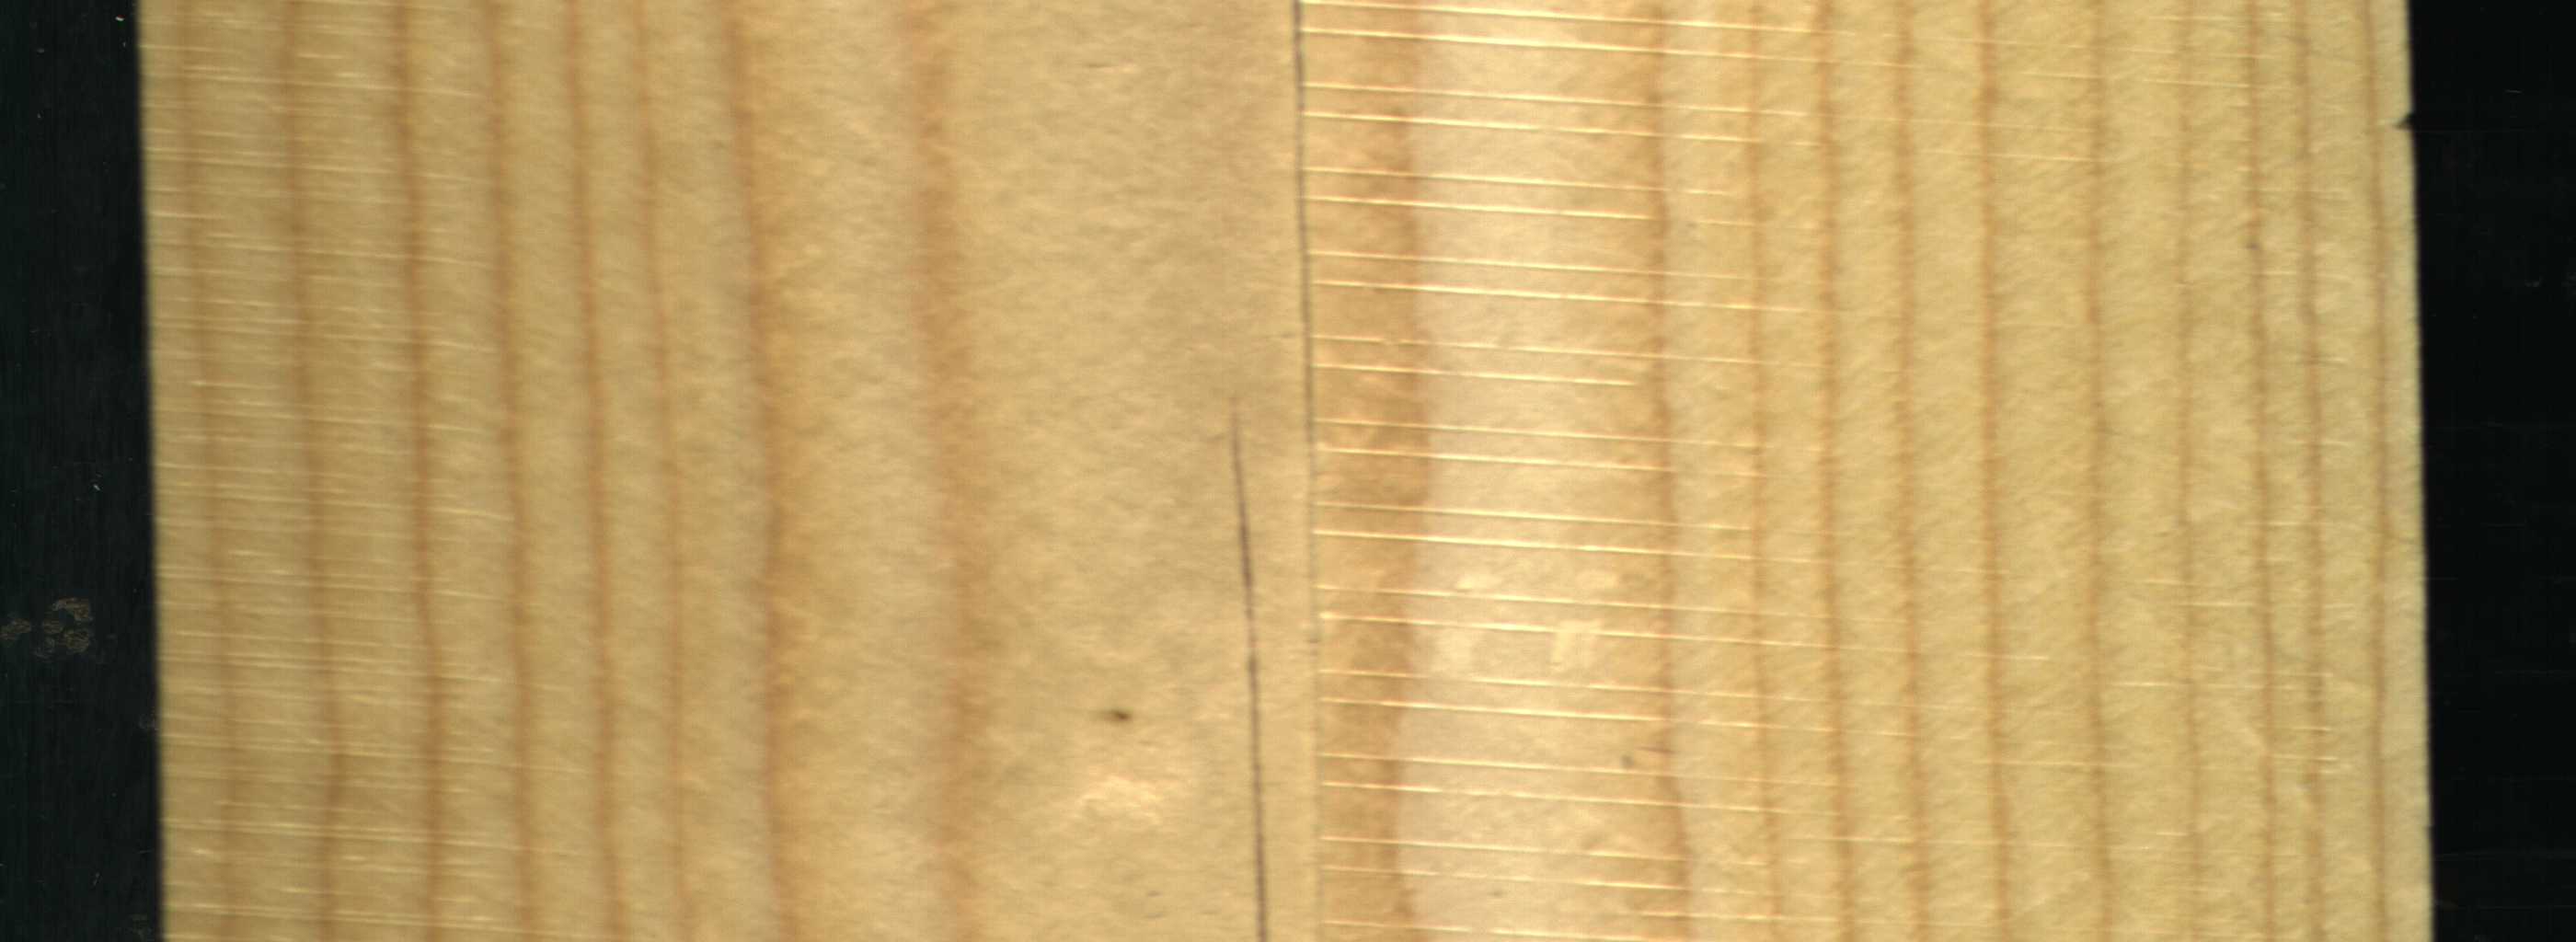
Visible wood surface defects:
Crack
Crack